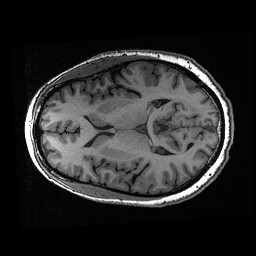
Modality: T1w
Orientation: axial
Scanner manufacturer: ge
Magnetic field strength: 3 T
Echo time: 0.00318 s